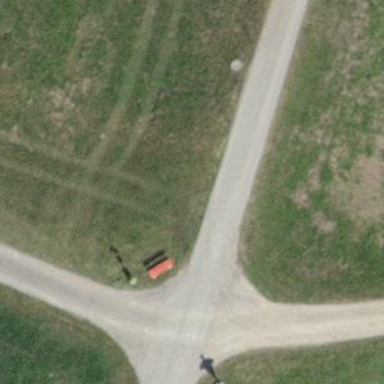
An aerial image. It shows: Guidepost providing information.